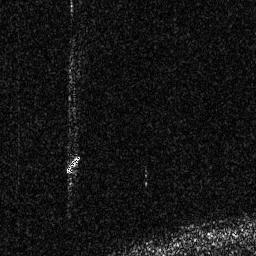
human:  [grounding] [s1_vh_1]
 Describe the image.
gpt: In the satellite image, there is  <ref>1 small ship </ref> <box>[[25, 59, 31, 67, 0]]</box> located at left.